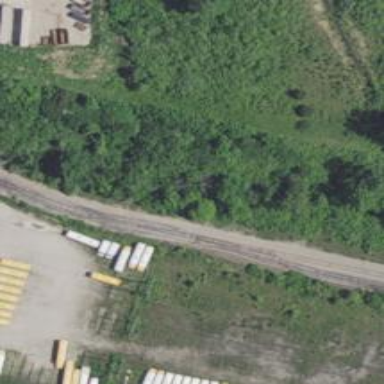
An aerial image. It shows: Rail spur service.